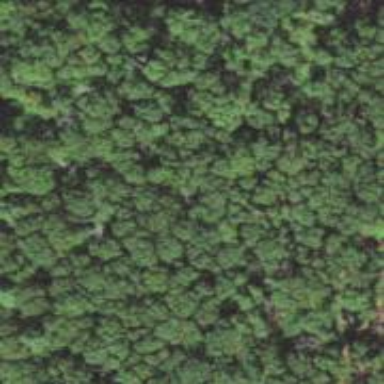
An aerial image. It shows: Mixed leaf woodland.